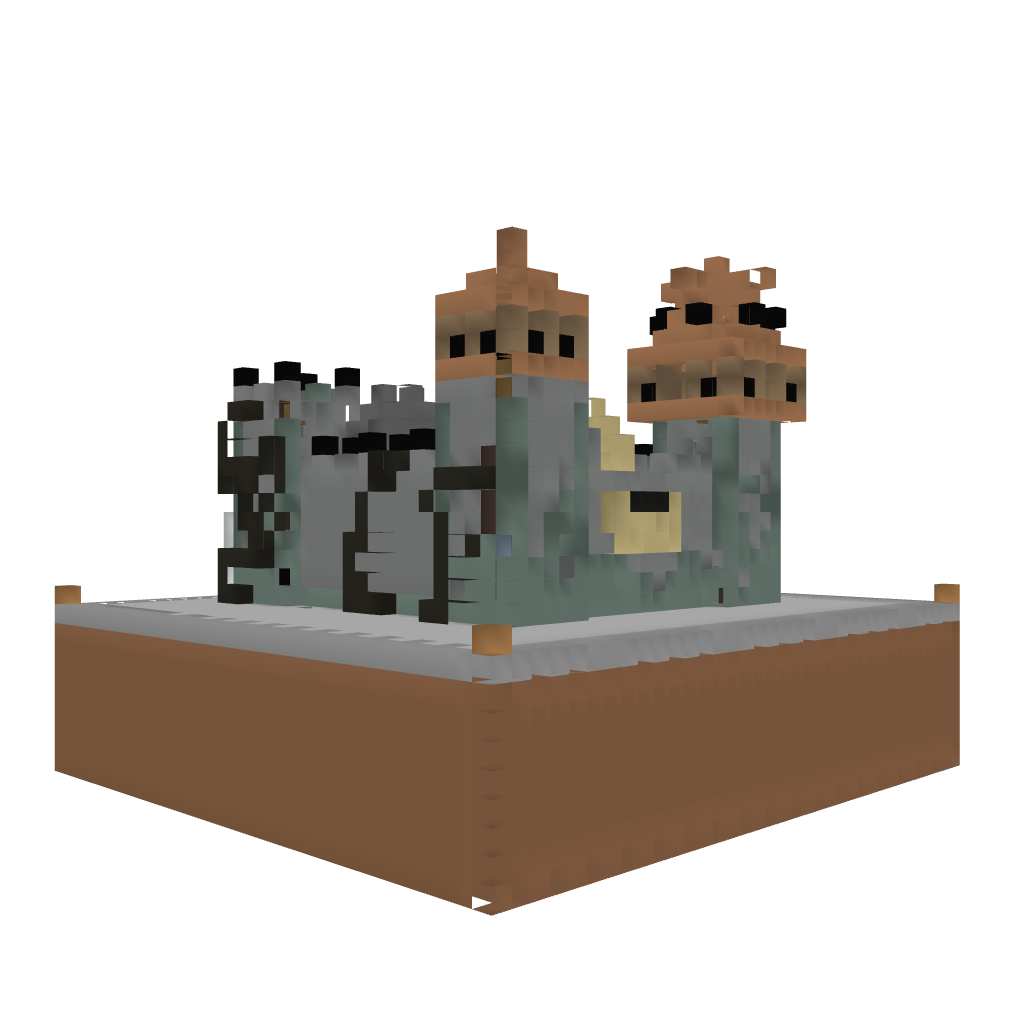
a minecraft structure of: Tiny Castle